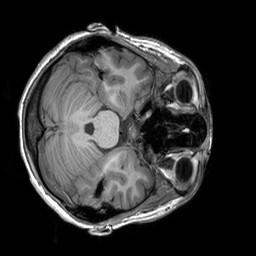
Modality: T1w
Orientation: axial
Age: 21
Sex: female
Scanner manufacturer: siemens
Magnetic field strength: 3 T
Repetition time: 2.3 s
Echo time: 0.00303 s